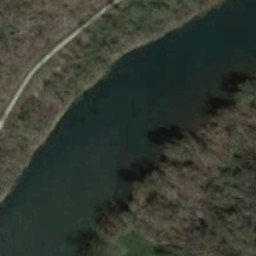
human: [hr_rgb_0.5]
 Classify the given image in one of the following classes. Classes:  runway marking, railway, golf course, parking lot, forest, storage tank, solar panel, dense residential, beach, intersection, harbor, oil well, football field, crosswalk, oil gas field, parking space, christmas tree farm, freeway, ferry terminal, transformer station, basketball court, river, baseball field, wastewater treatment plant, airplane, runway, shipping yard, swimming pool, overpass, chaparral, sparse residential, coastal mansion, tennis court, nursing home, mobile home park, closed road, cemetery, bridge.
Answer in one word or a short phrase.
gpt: river